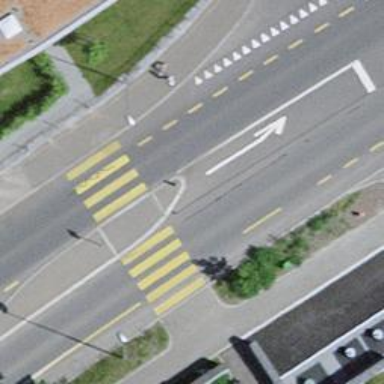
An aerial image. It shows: Marked crossing on footway.